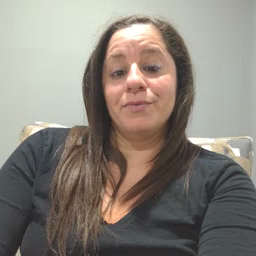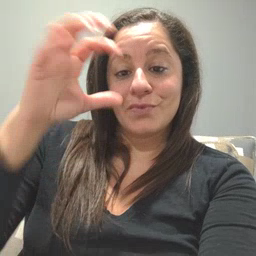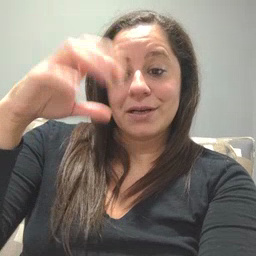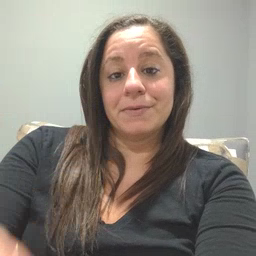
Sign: rain